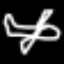
Label: airplane